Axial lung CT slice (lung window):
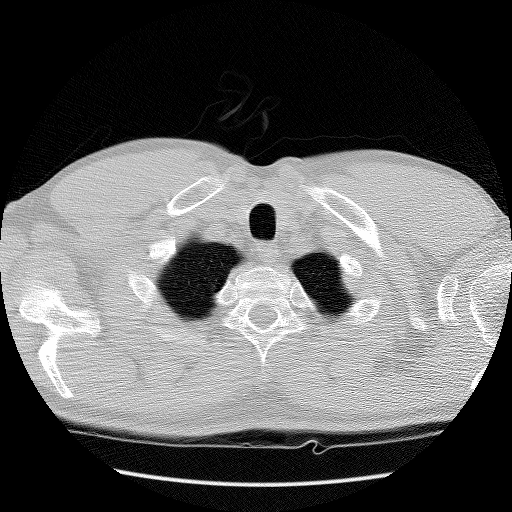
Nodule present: no